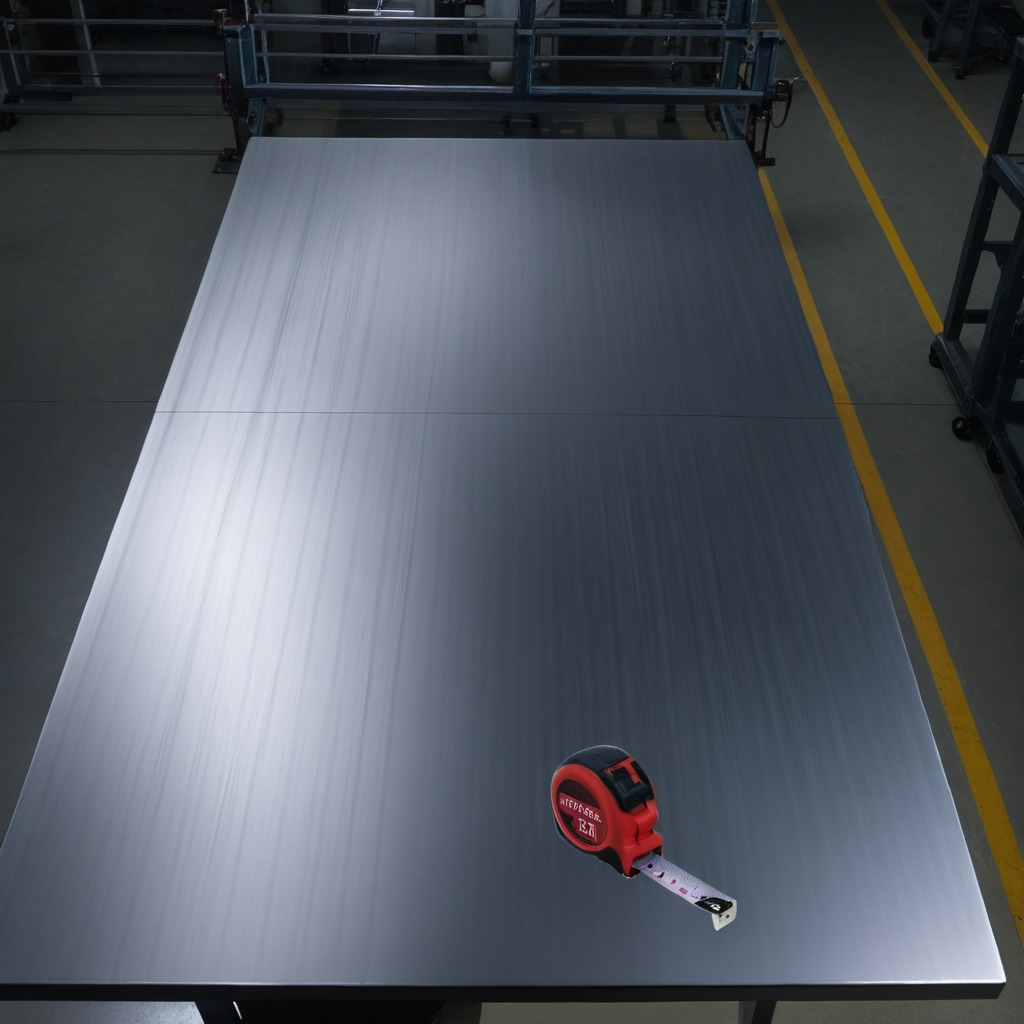
A measuring tape lies on a clean empty table in a basement in the evening soft directional lighting on the tabletop realistic grain studio-quality clarity centered framing